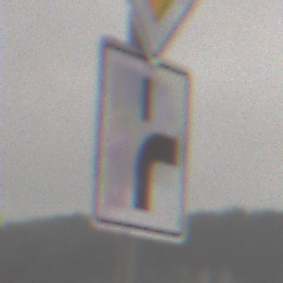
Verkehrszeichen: VerlaufVorfahrtsstrasse8
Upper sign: Vorfahrtsstrasse
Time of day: Midday
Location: Outdoor (Nature)
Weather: Overcast
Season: Winter
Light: Natural